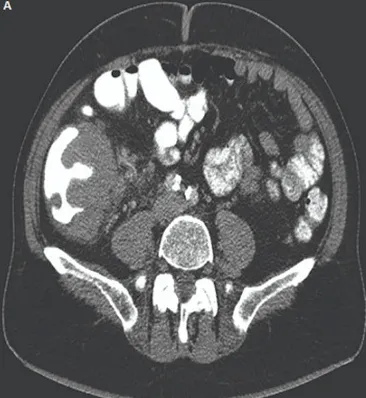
Computed tomography scan showing a large mass constricting the bowel lumen at the ileocecal junction.
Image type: radiology (ct)